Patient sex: M
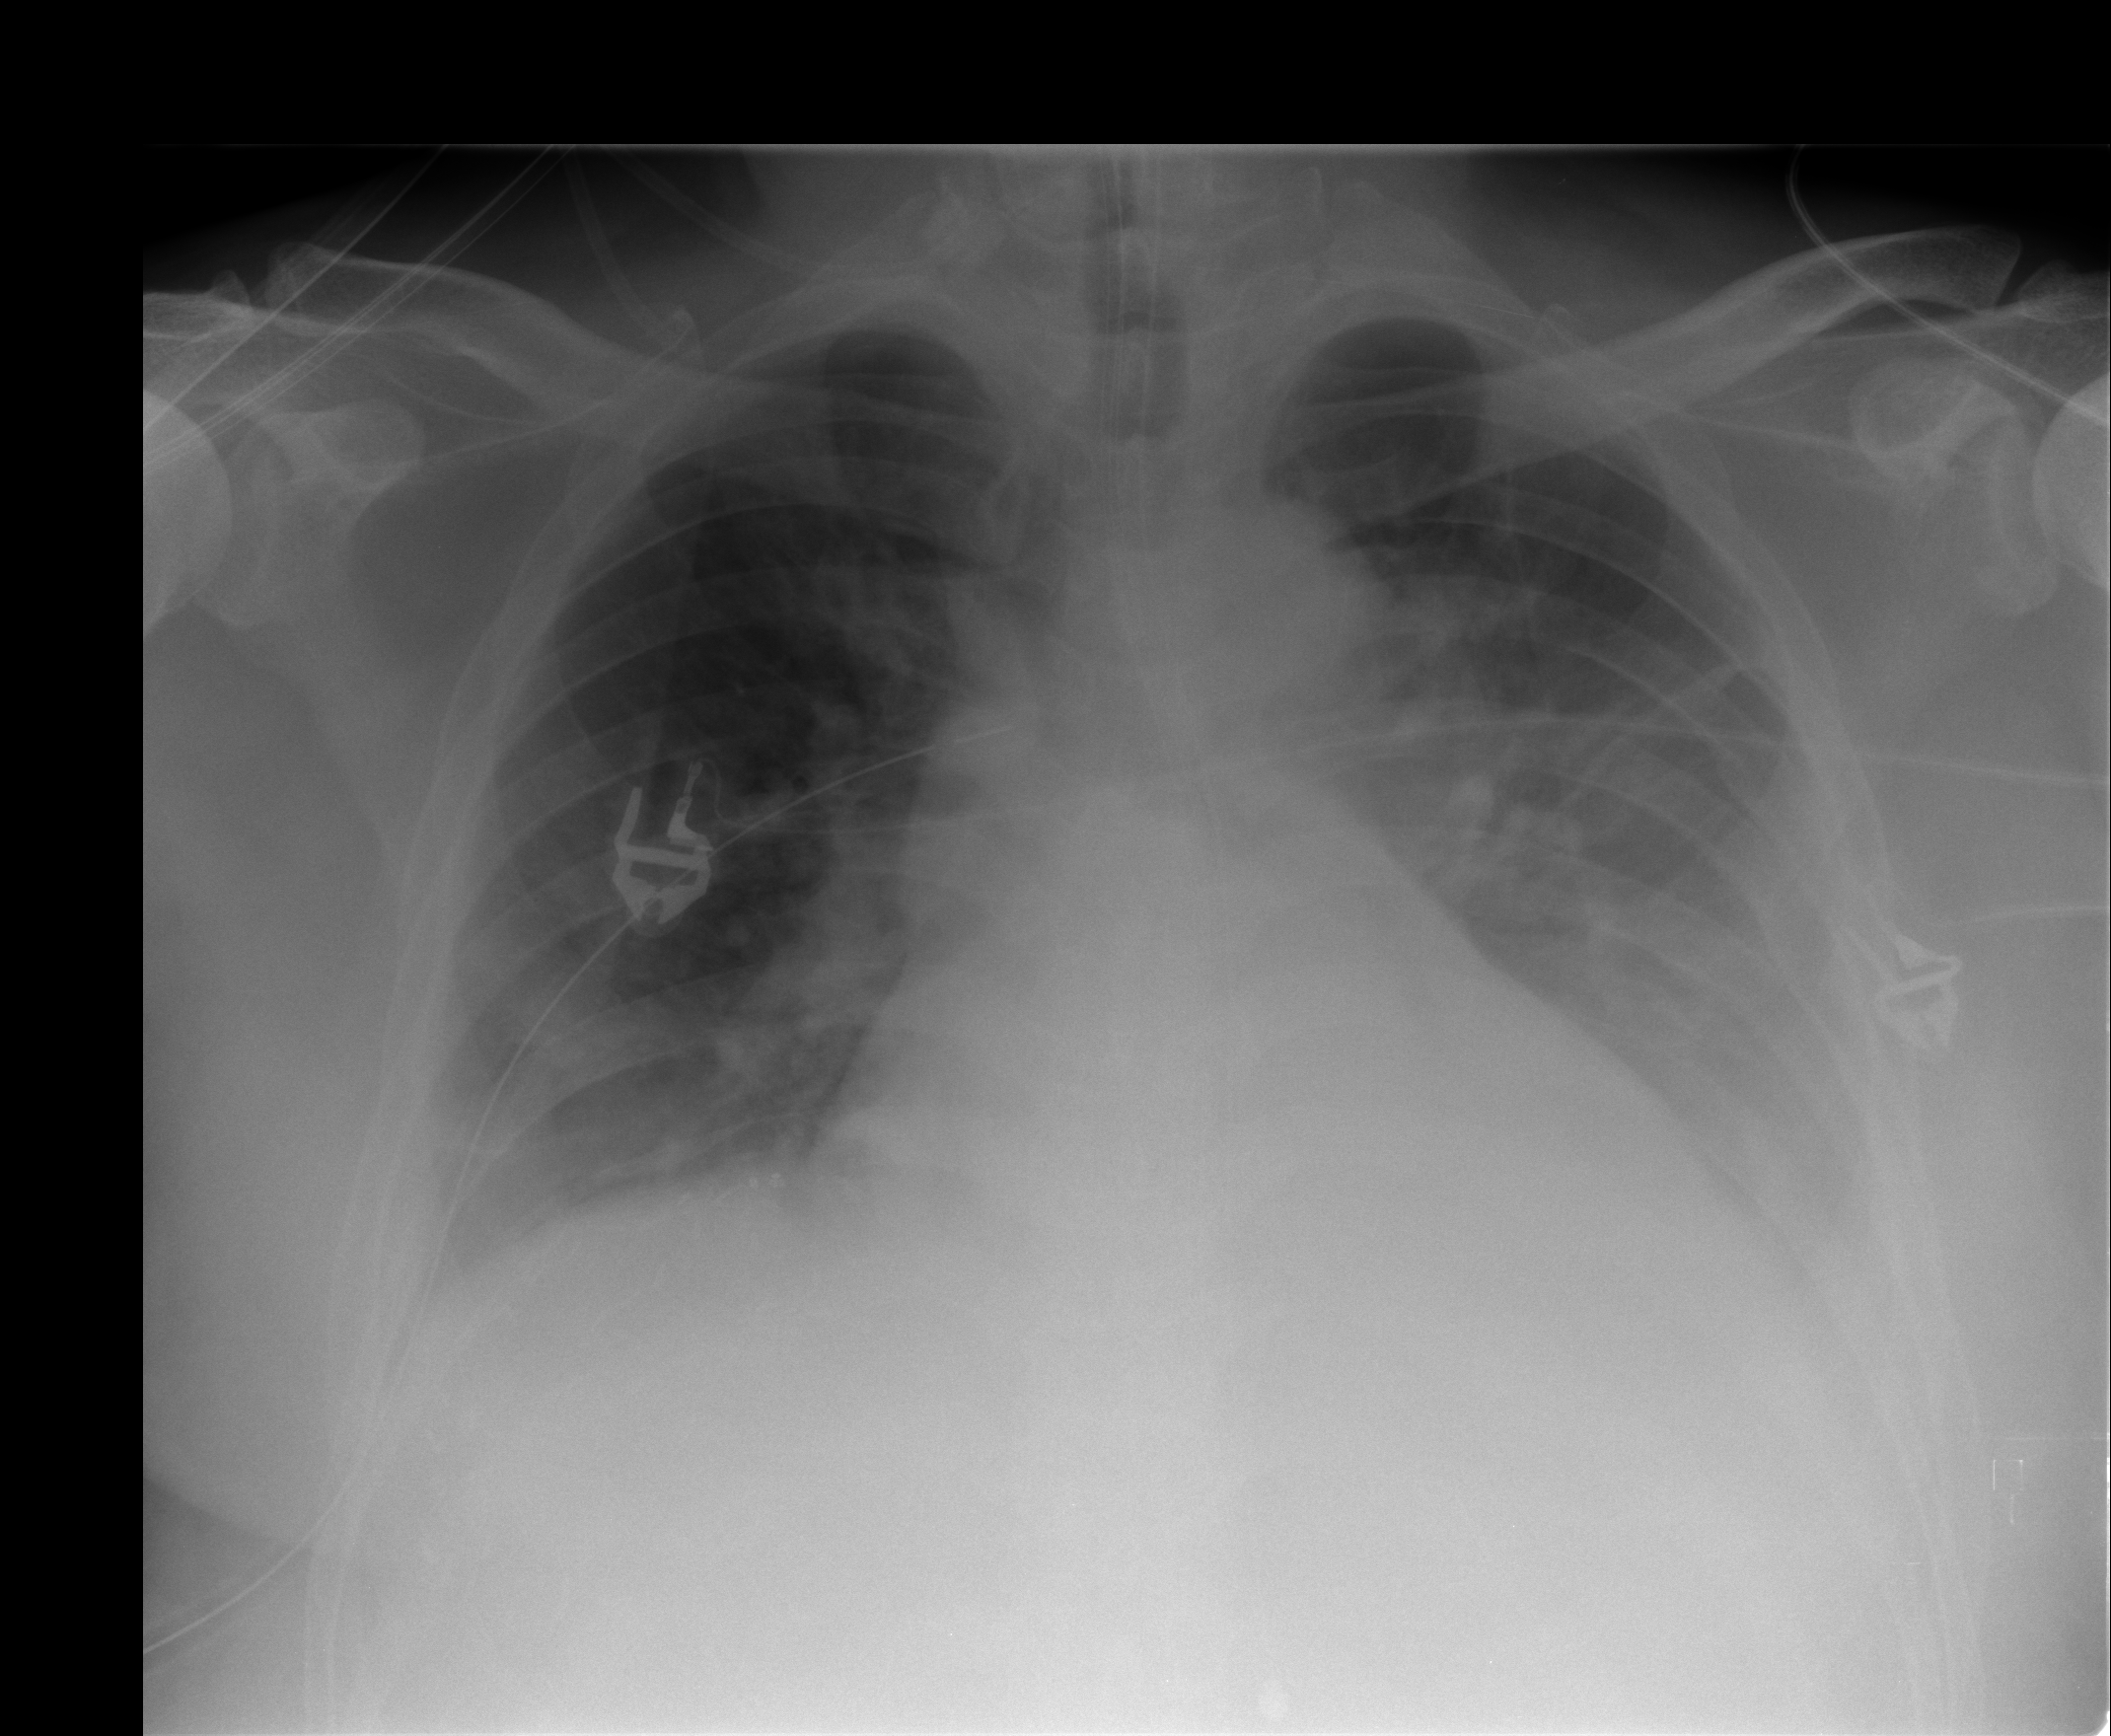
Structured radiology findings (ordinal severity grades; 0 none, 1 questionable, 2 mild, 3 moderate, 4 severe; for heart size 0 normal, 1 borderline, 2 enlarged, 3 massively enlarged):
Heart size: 2
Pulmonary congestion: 2
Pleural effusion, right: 2
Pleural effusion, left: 3
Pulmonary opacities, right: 2
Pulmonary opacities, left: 2
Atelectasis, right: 2
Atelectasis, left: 3